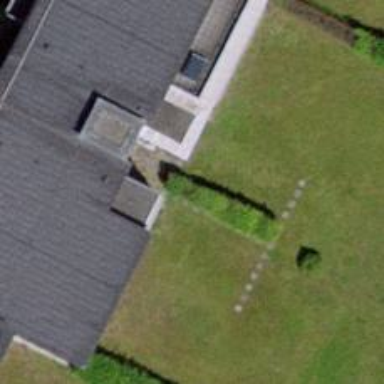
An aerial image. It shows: Hedge acting as barrier.